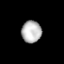
Tissue: lung
Cell type: Smooth muscle cells
Senescence score: 0.1485
Nuclear area (px): 427
Mean DAPI intensity: 183.646